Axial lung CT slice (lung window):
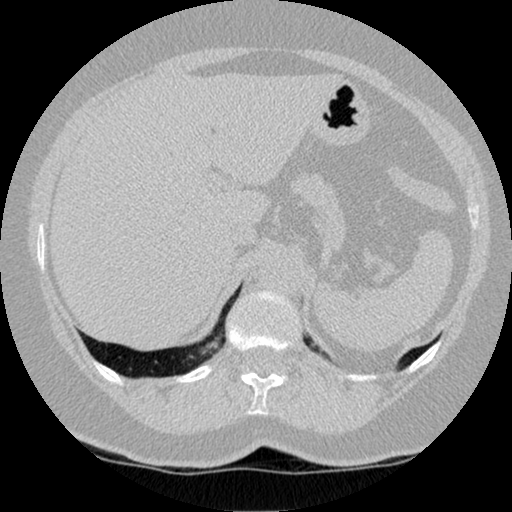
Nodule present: no